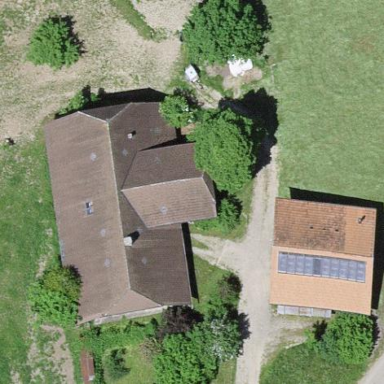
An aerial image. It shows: Farm building.